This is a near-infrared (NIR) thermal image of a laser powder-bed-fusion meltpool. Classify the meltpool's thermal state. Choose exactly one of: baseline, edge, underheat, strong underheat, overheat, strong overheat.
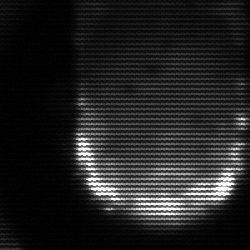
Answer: baseline